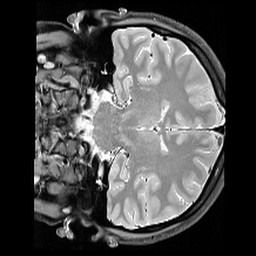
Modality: PDw
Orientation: coronal
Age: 22
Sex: female
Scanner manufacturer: siemens
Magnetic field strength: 3 T
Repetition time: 6.49 s
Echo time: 0.016 s